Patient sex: M
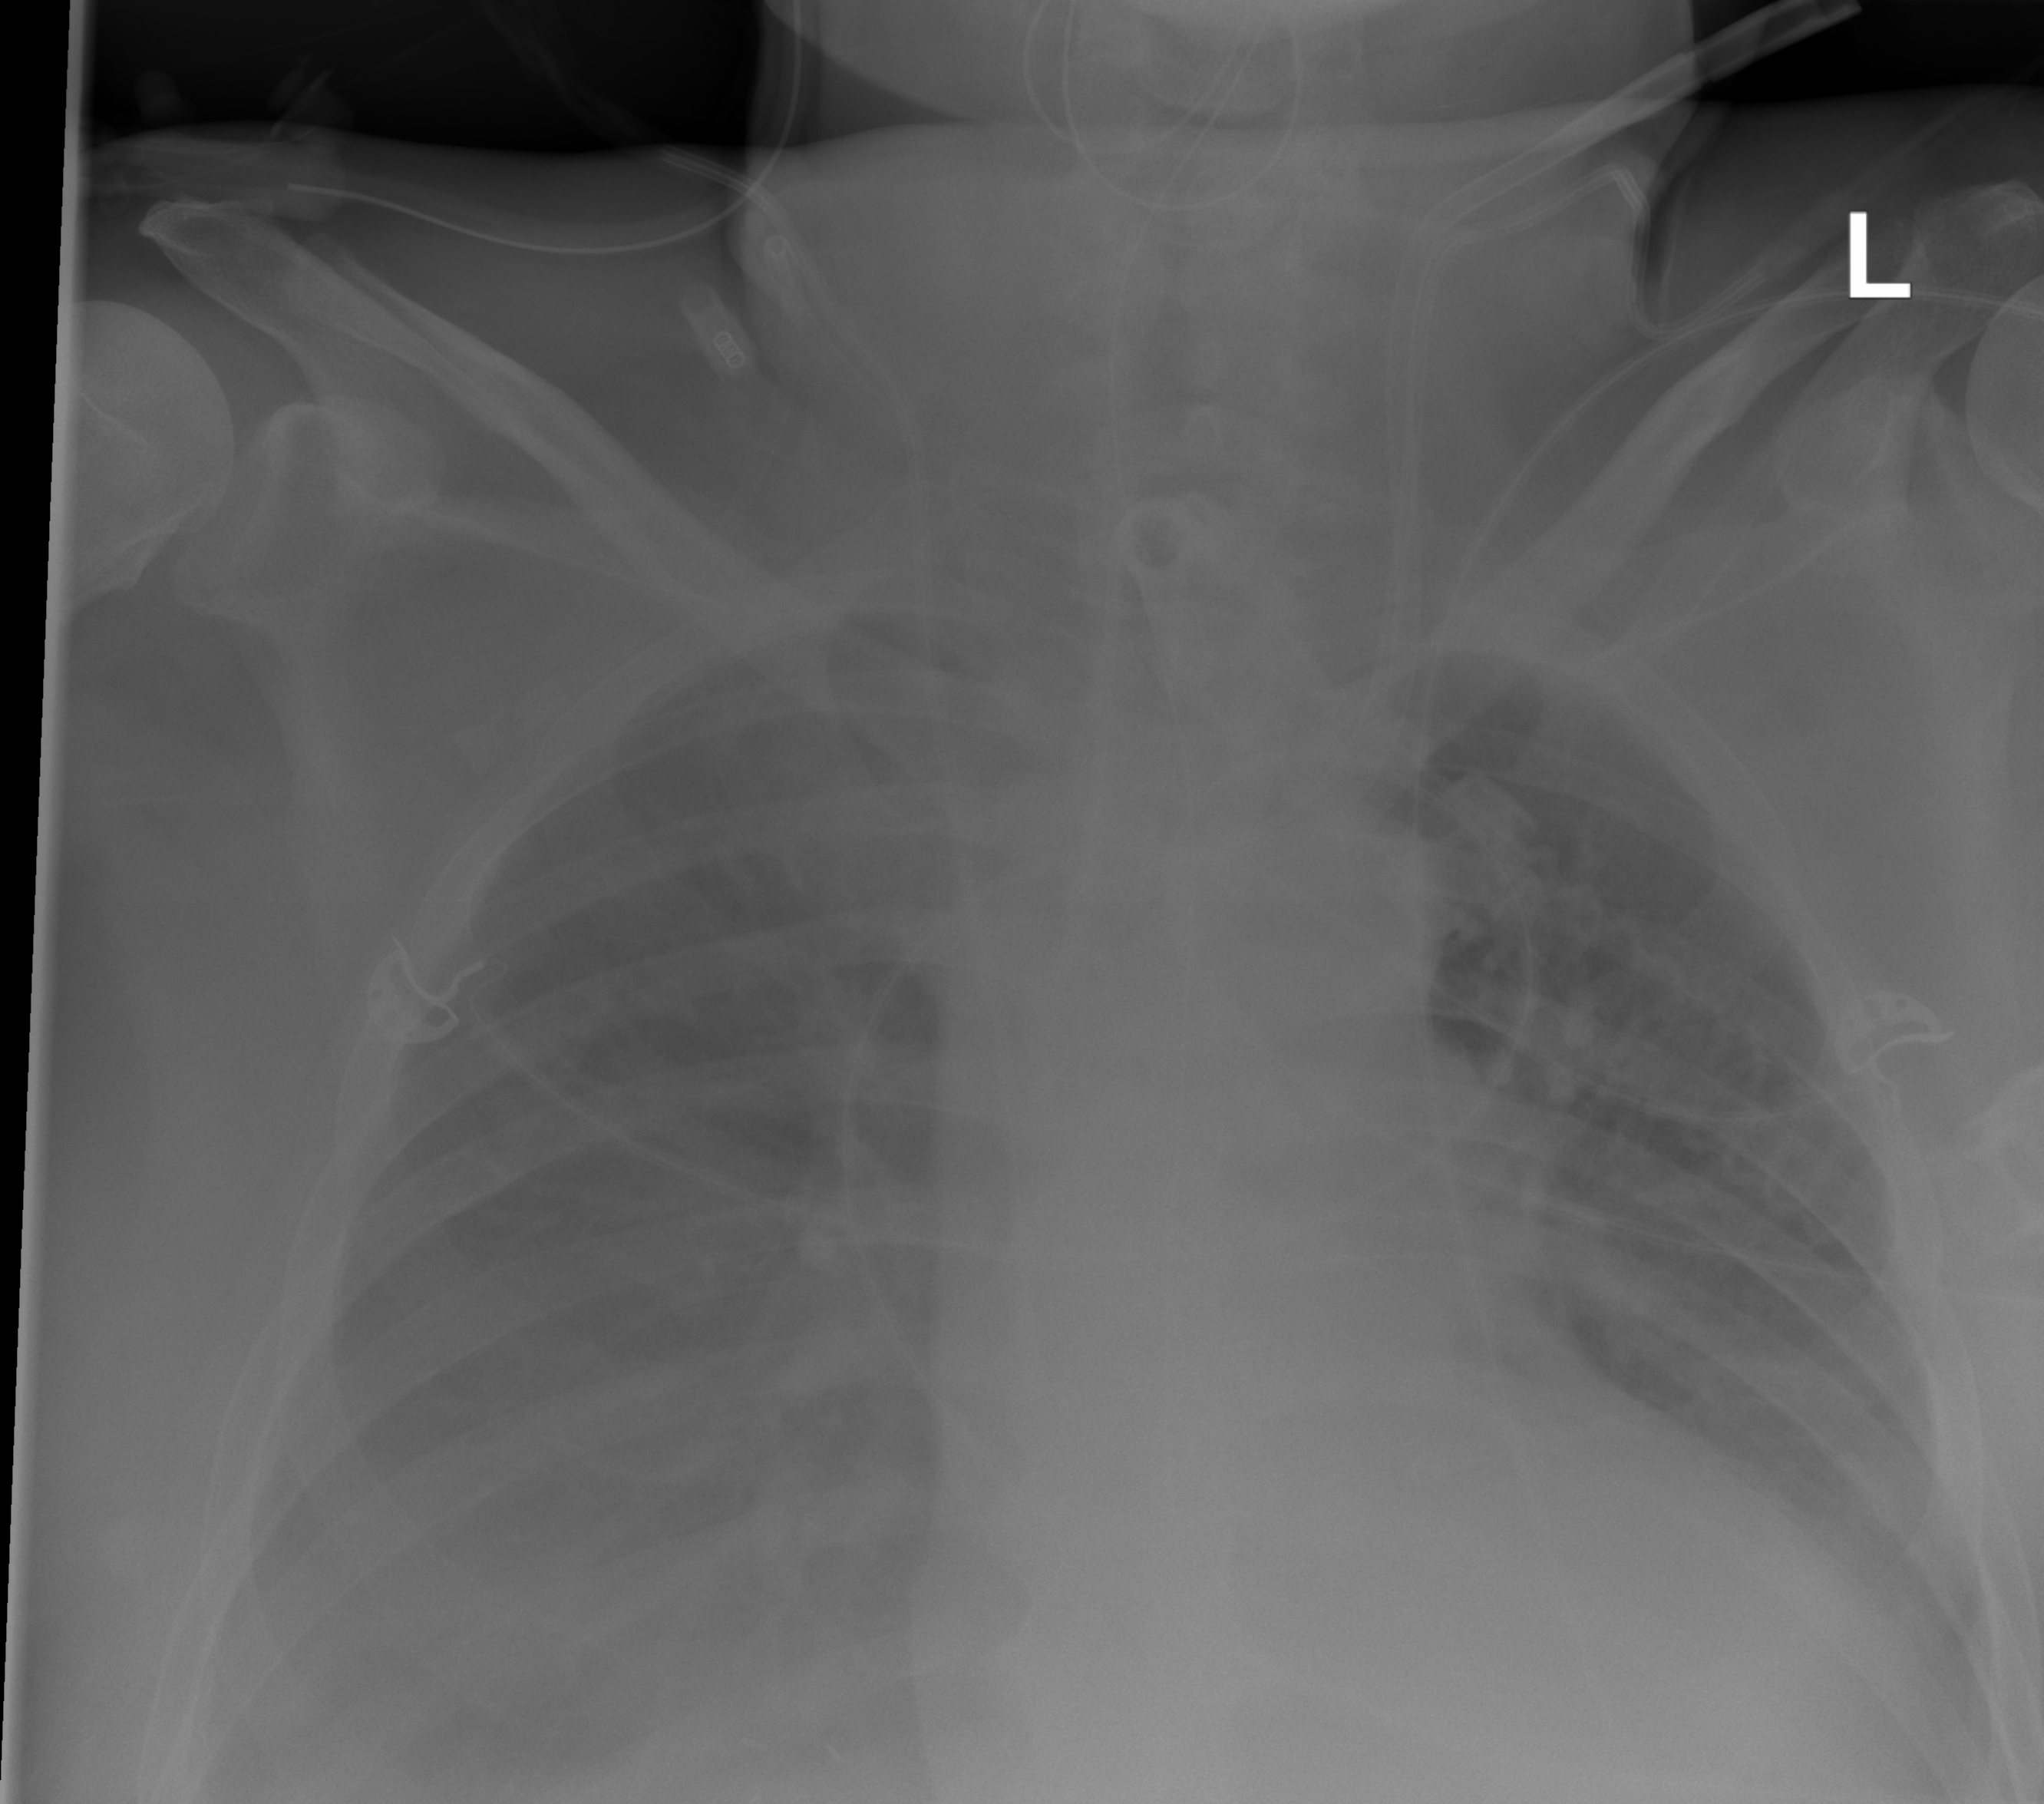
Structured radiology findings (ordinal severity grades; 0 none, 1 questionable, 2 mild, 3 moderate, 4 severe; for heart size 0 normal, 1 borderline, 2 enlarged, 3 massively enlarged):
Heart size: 2
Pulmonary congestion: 2
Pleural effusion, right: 3
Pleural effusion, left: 2
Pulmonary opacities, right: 0
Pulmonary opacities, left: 0
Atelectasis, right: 2
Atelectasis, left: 2